Field crop: maize
Growth stage: 2
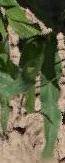
Species: maize